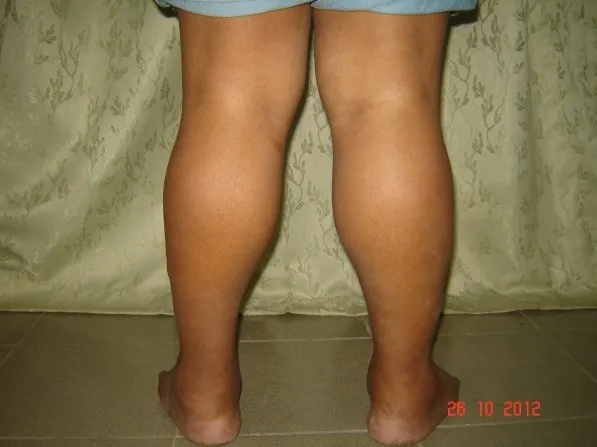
Pseudoypertrophy of calf muscles.
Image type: medical_photograph (skin_photograph)